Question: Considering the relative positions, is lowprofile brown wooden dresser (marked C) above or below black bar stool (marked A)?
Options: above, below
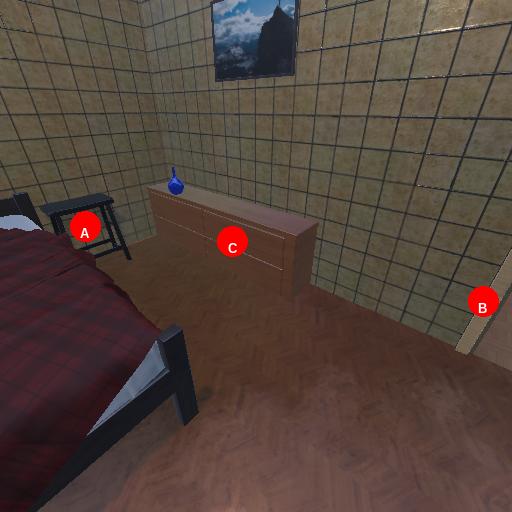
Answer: above